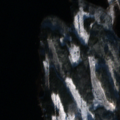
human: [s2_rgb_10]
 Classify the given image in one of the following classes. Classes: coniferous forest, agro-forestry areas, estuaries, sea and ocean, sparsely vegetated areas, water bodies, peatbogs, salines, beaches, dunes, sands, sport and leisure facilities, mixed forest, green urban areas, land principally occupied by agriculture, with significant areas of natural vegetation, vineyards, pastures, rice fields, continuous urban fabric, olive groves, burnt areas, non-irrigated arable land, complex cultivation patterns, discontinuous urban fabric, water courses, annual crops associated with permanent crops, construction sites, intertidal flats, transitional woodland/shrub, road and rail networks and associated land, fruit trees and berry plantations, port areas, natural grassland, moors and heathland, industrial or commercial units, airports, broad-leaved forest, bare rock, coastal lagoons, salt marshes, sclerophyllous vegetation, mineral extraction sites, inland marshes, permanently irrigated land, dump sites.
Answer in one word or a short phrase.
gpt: coniferous forest, mixed forest, transitional woodland/shrub, water bodies